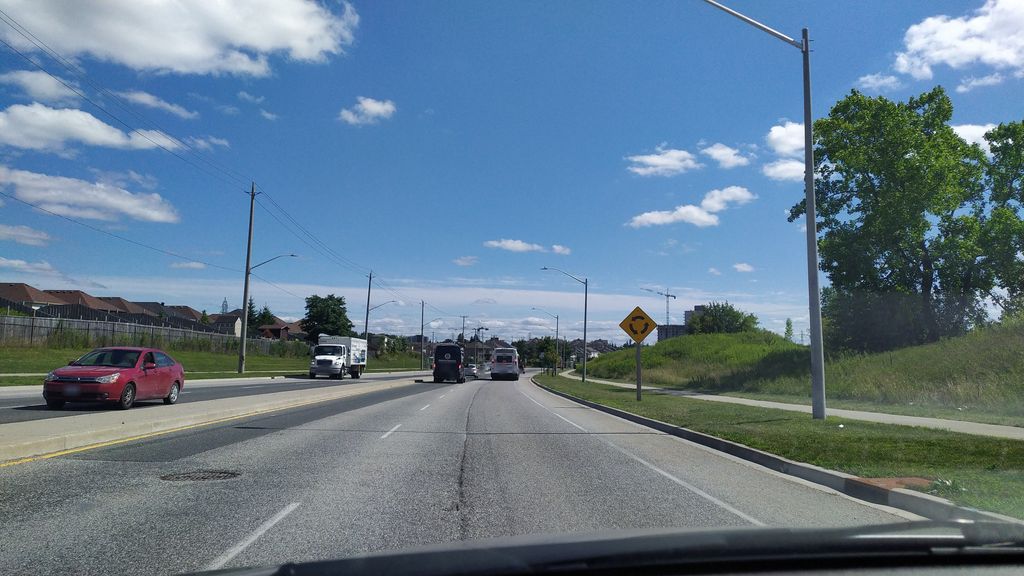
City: kitchener-waterloo